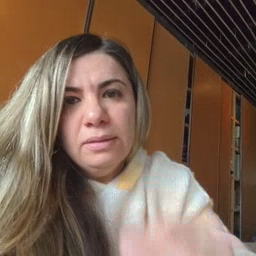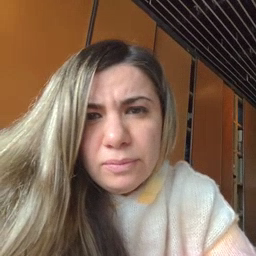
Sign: hate